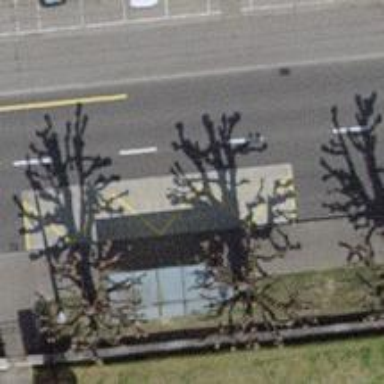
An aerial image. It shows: Trolleybus stop position for public transport.